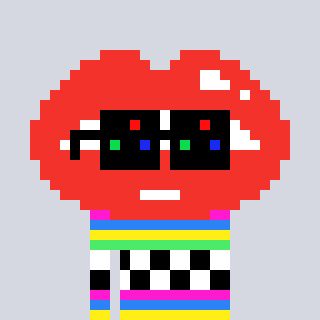
a pixel art character with square black sunglasses, a lips-shaped head and a orange-colored body on a cool background